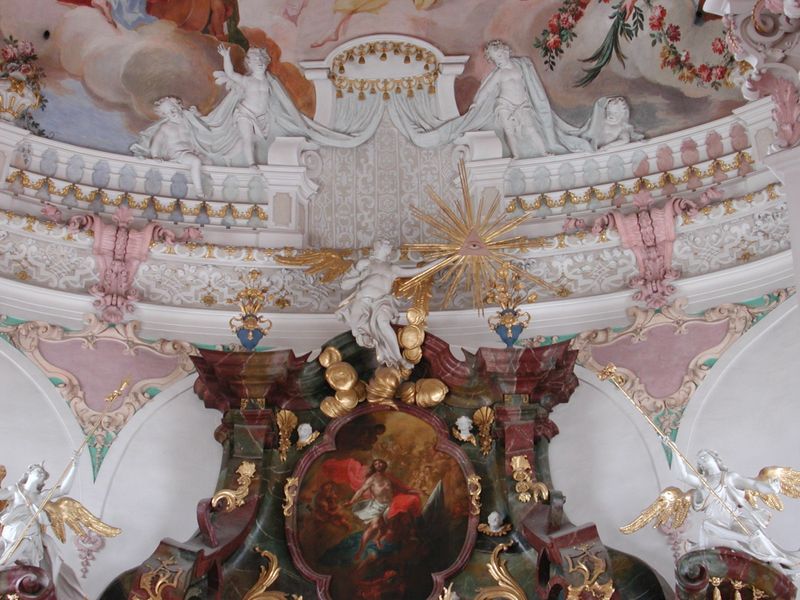
Titel: Steinhausen, Unserer lieben Frau, Pfarrkirche St. Peter und Paul
Künstler: Dominikus Zimmermann
Standort: Steinhausen, Unserer lieben Frau, Pfarrkirche St. Peter und Paul (EU - D - BW)
Schlagwörter: blau, flügel, gemälde, gott, nackt, weiß, wolken, blumen, licht, marmor, rosen, rot, schleier, barock, vorhang, kirche, sonne, auge, gold, stehend, decke, girlande, rokoko, rosa, engel, skulptur, statue, vase, figuren, kartusche, stuck, kordel, bayern, kloster, strahlen, altar, christus, jesus, baldachin, blumengirlande, fresko, putti, auferstehung, himmelfahrt, gebälk, geist, umhand, deckenmalerei, rocaille, trompete, dreifaltigkeit, balko, apostel, heiliger geist, heilige geist, engl, d, auferstehungg